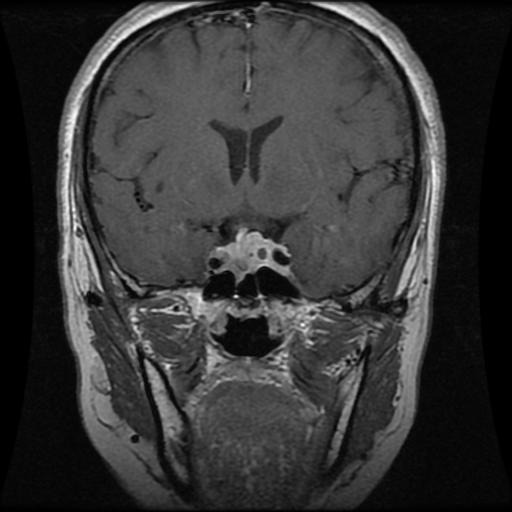
Label: pituitary